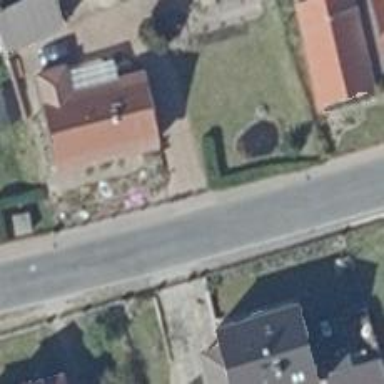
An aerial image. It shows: Residential road with asphalt surface and sidewalk on the left.